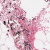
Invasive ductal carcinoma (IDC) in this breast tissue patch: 0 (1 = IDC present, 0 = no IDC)